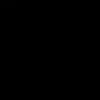
Label: space